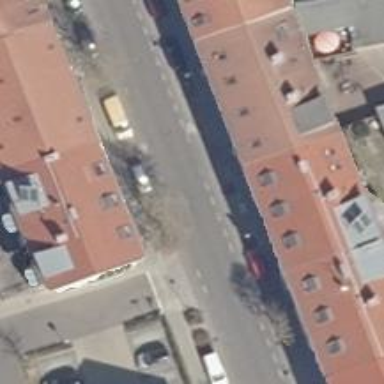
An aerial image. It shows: Residential road with asphalt surface. There is separate cycle lane and sidewalks on both sides.